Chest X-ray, PA view. Patient: 47 years old, sex M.
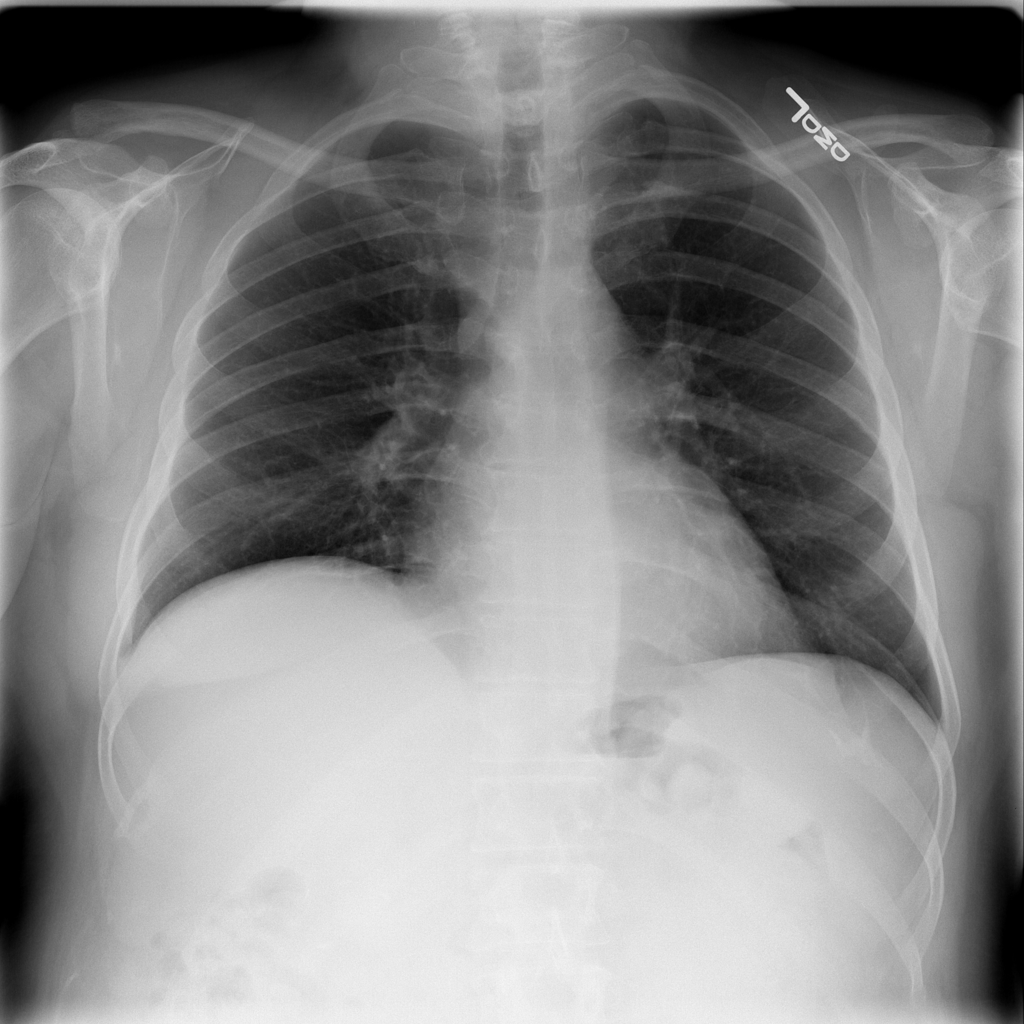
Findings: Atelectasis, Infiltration